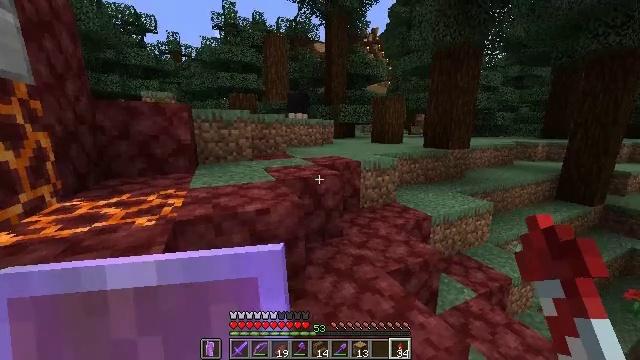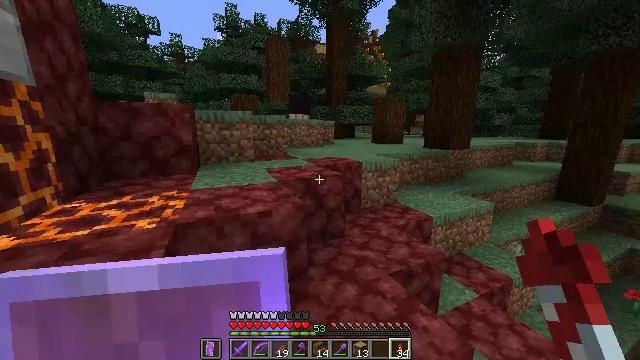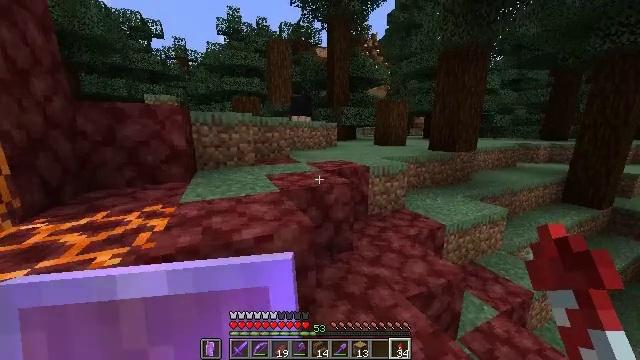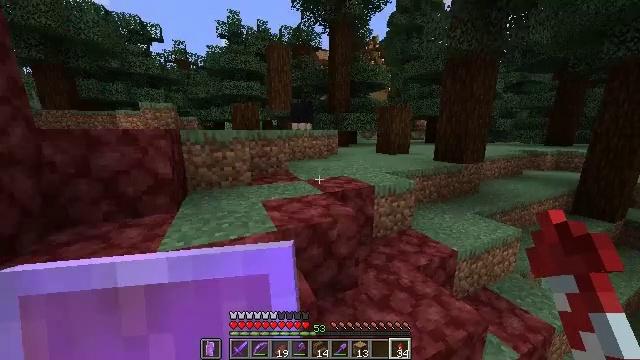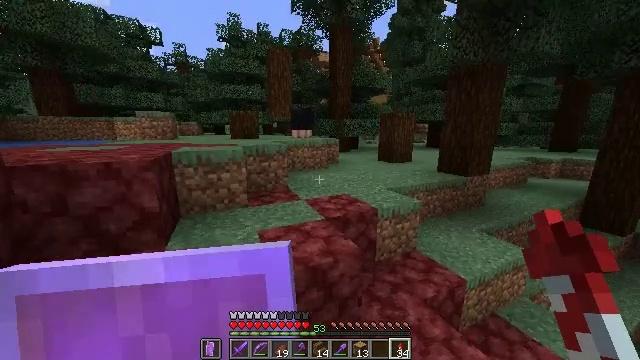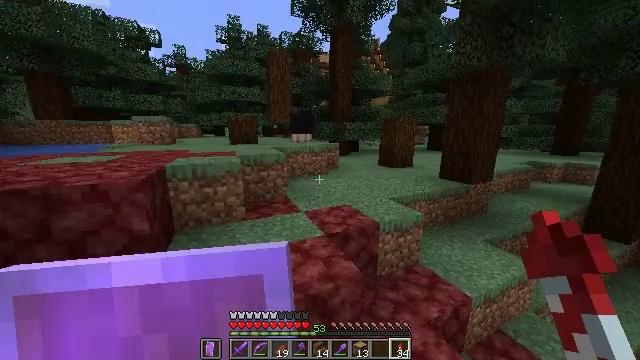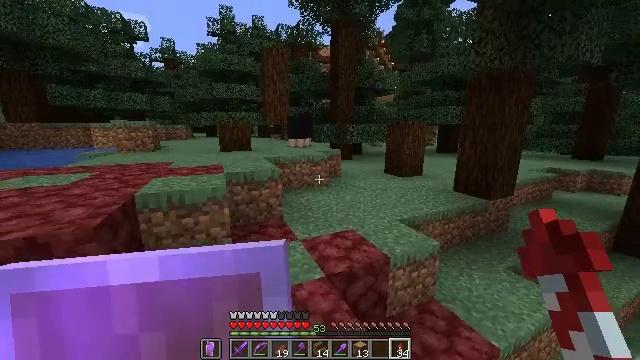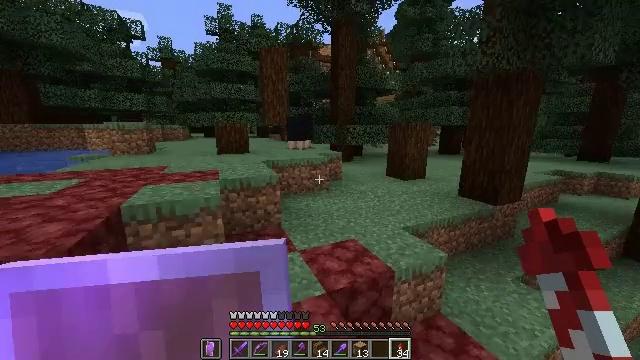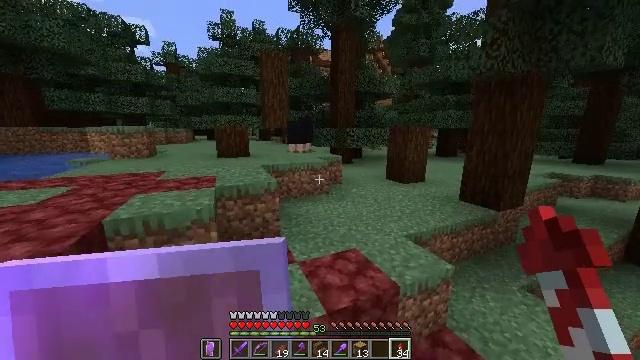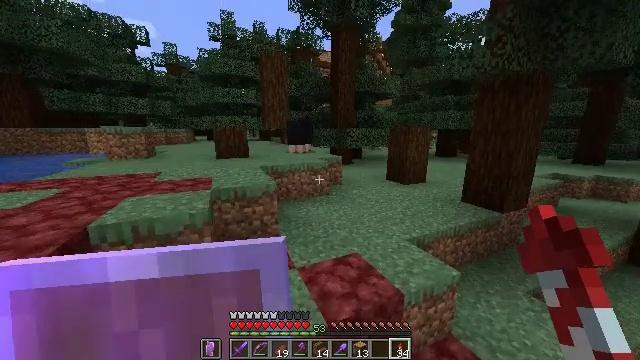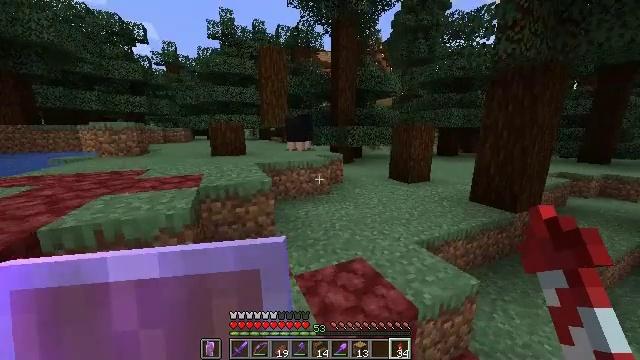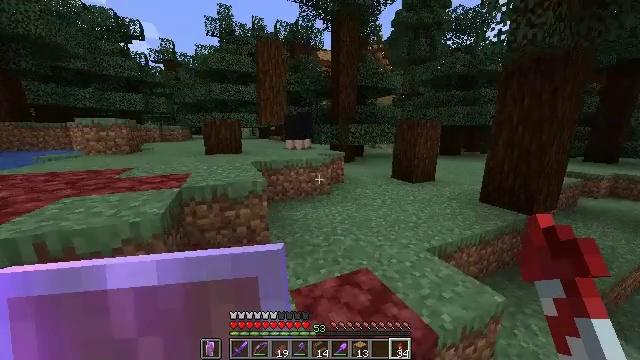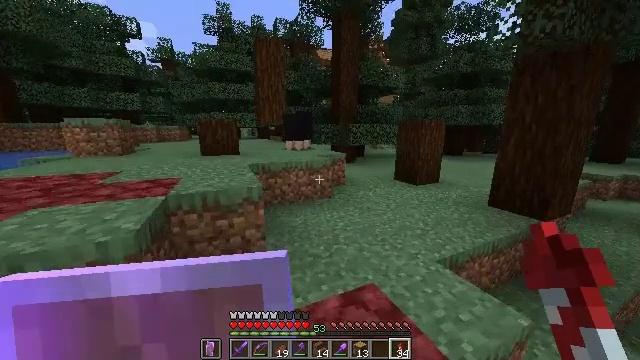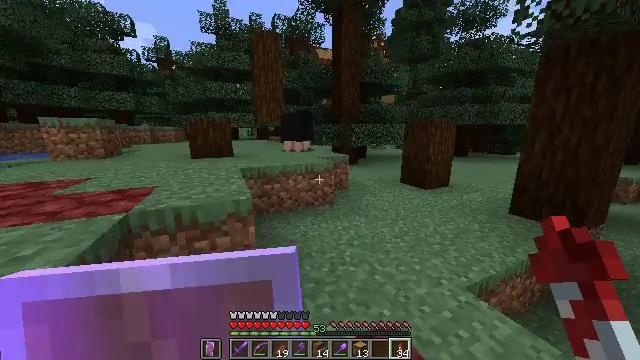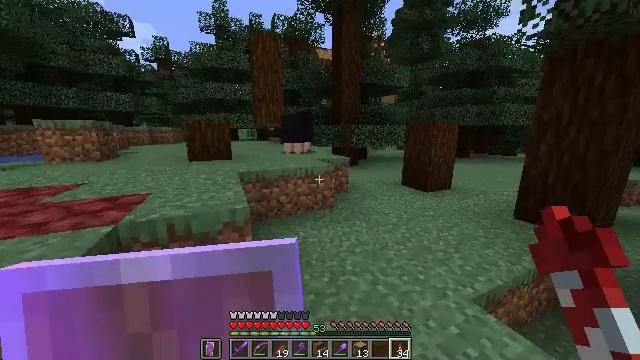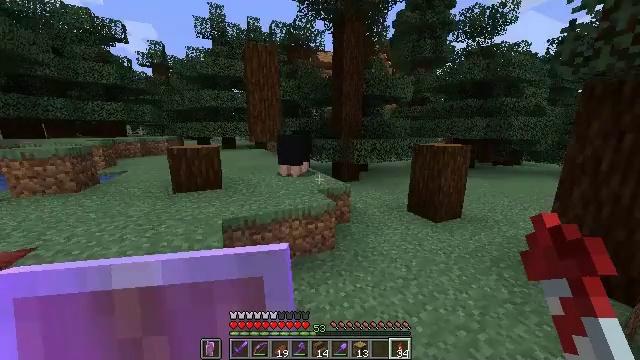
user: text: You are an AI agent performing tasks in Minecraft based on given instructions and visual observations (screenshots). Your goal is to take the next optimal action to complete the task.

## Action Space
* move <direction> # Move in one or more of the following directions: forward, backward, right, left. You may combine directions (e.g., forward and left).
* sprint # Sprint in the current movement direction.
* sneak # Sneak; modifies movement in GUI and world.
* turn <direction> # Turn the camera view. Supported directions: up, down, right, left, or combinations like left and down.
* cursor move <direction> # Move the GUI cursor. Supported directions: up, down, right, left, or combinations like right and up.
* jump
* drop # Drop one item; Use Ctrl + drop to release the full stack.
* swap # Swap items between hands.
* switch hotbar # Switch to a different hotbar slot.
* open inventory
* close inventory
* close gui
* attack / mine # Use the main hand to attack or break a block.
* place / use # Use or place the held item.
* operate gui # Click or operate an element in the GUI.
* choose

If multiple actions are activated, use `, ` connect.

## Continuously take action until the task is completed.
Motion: motion action
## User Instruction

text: Break the spruce log from the tree.
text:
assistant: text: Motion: move forward, sprint
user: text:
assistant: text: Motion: move forward, sprint
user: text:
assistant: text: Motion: move forward, sprint, jump
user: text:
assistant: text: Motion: move forward, sprint, jump
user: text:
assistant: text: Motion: move forward, sprint, jump
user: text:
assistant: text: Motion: move forward, sprint, jump
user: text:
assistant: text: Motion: move forward, sprint, jump
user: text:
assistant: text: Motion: move forward, sprint, jump
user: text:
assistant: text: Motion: move forward, sprint
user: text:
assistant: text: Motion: move forward, sprint
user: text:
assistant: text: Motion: move forward, sprint
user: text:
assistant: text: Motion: move forward, sprint
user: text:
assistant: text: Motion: move forward, sprint
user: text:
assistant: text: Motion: move forward, sprint, jump
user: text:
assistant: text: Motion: move forward, sprint, jump
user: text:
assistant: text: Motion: move forward, sprint, jump
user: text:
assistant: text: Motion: move forward, sprint, jump
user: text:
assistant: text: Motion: move forward, sprint, jump
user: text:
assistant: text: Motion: move forward, sprint
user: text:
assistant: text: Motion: move forward, sprint
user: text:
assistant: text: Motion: move forward, sprint
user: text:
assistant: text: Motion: move forward, sprint
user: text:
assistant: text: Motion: move forward, sprint
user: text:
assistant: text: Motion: move forward, sprint
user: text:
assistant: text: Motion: move forward, sprint
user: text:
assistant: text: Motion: move forward, sprint
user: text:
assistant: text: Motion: move forward, sprint
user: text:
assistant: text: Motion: move forward, sprint
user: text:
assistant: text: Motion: move forward, sprint
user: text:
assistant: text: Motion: move forward, sprint, turn left